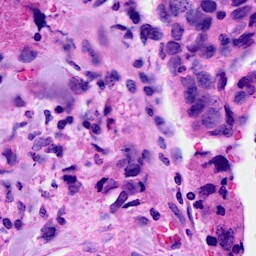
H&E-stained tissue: Breast